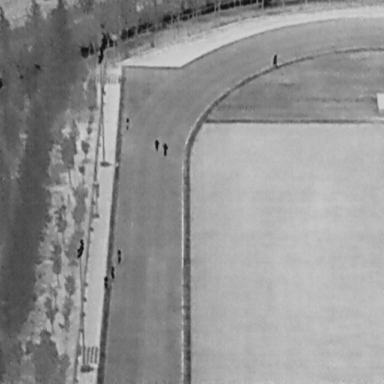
There are seven People in the infrared image.